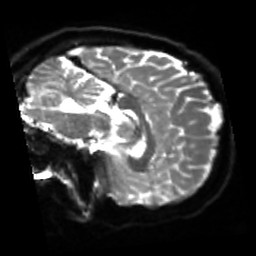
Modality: sbref
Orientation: sagittal
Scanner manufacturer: siemens
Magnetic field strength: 3 T
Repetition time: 4 s
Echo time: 0.0594 s